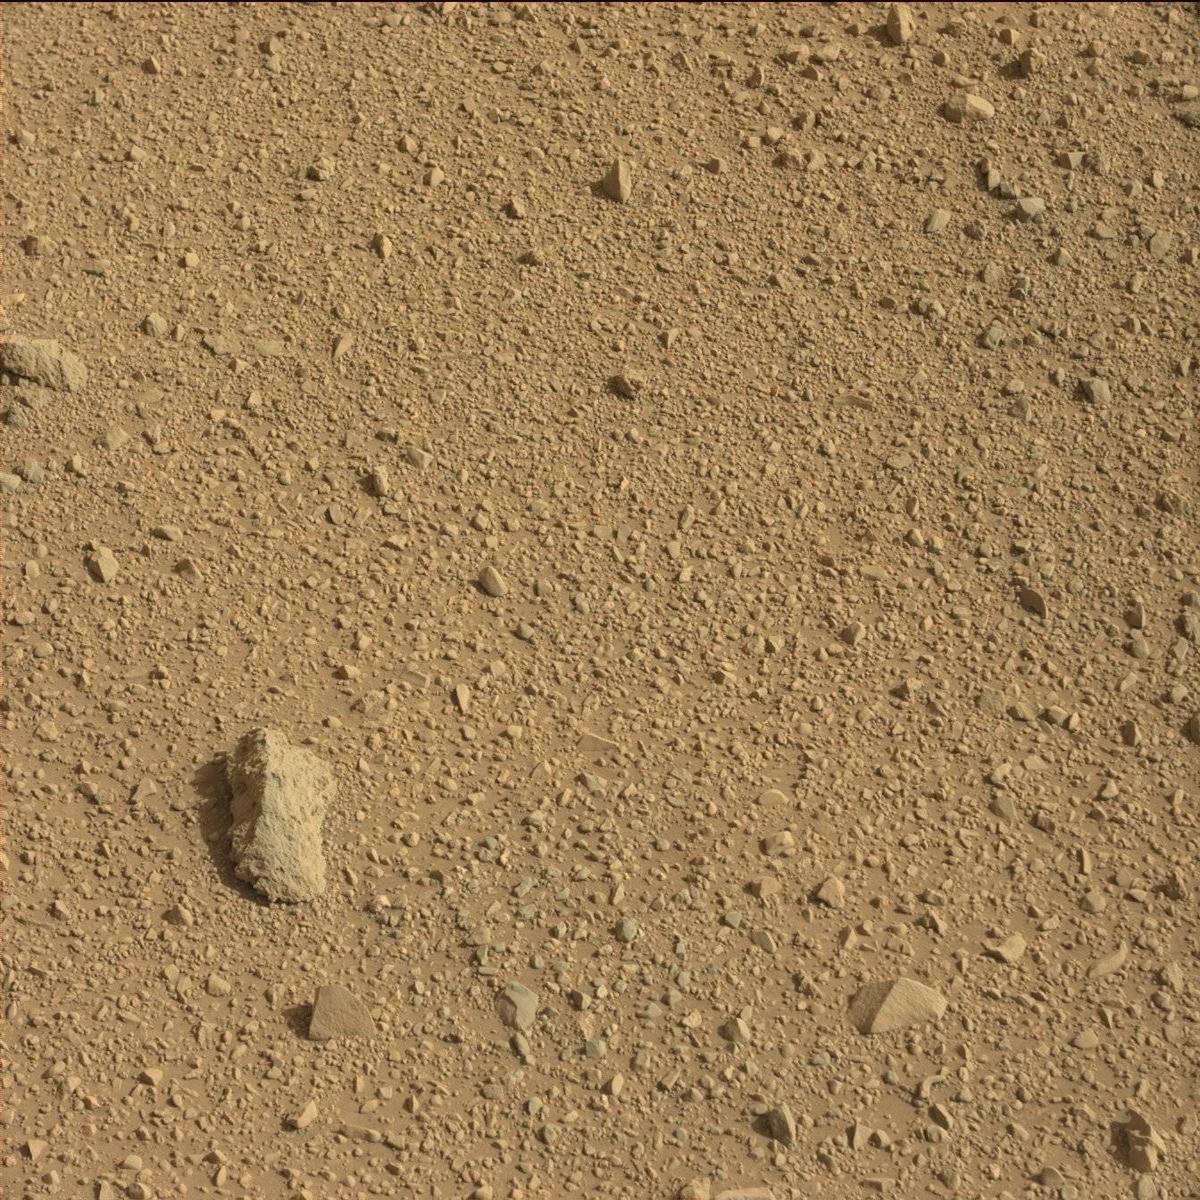
Terrain classes present: Bedrock, Sand / Soil